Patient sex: F
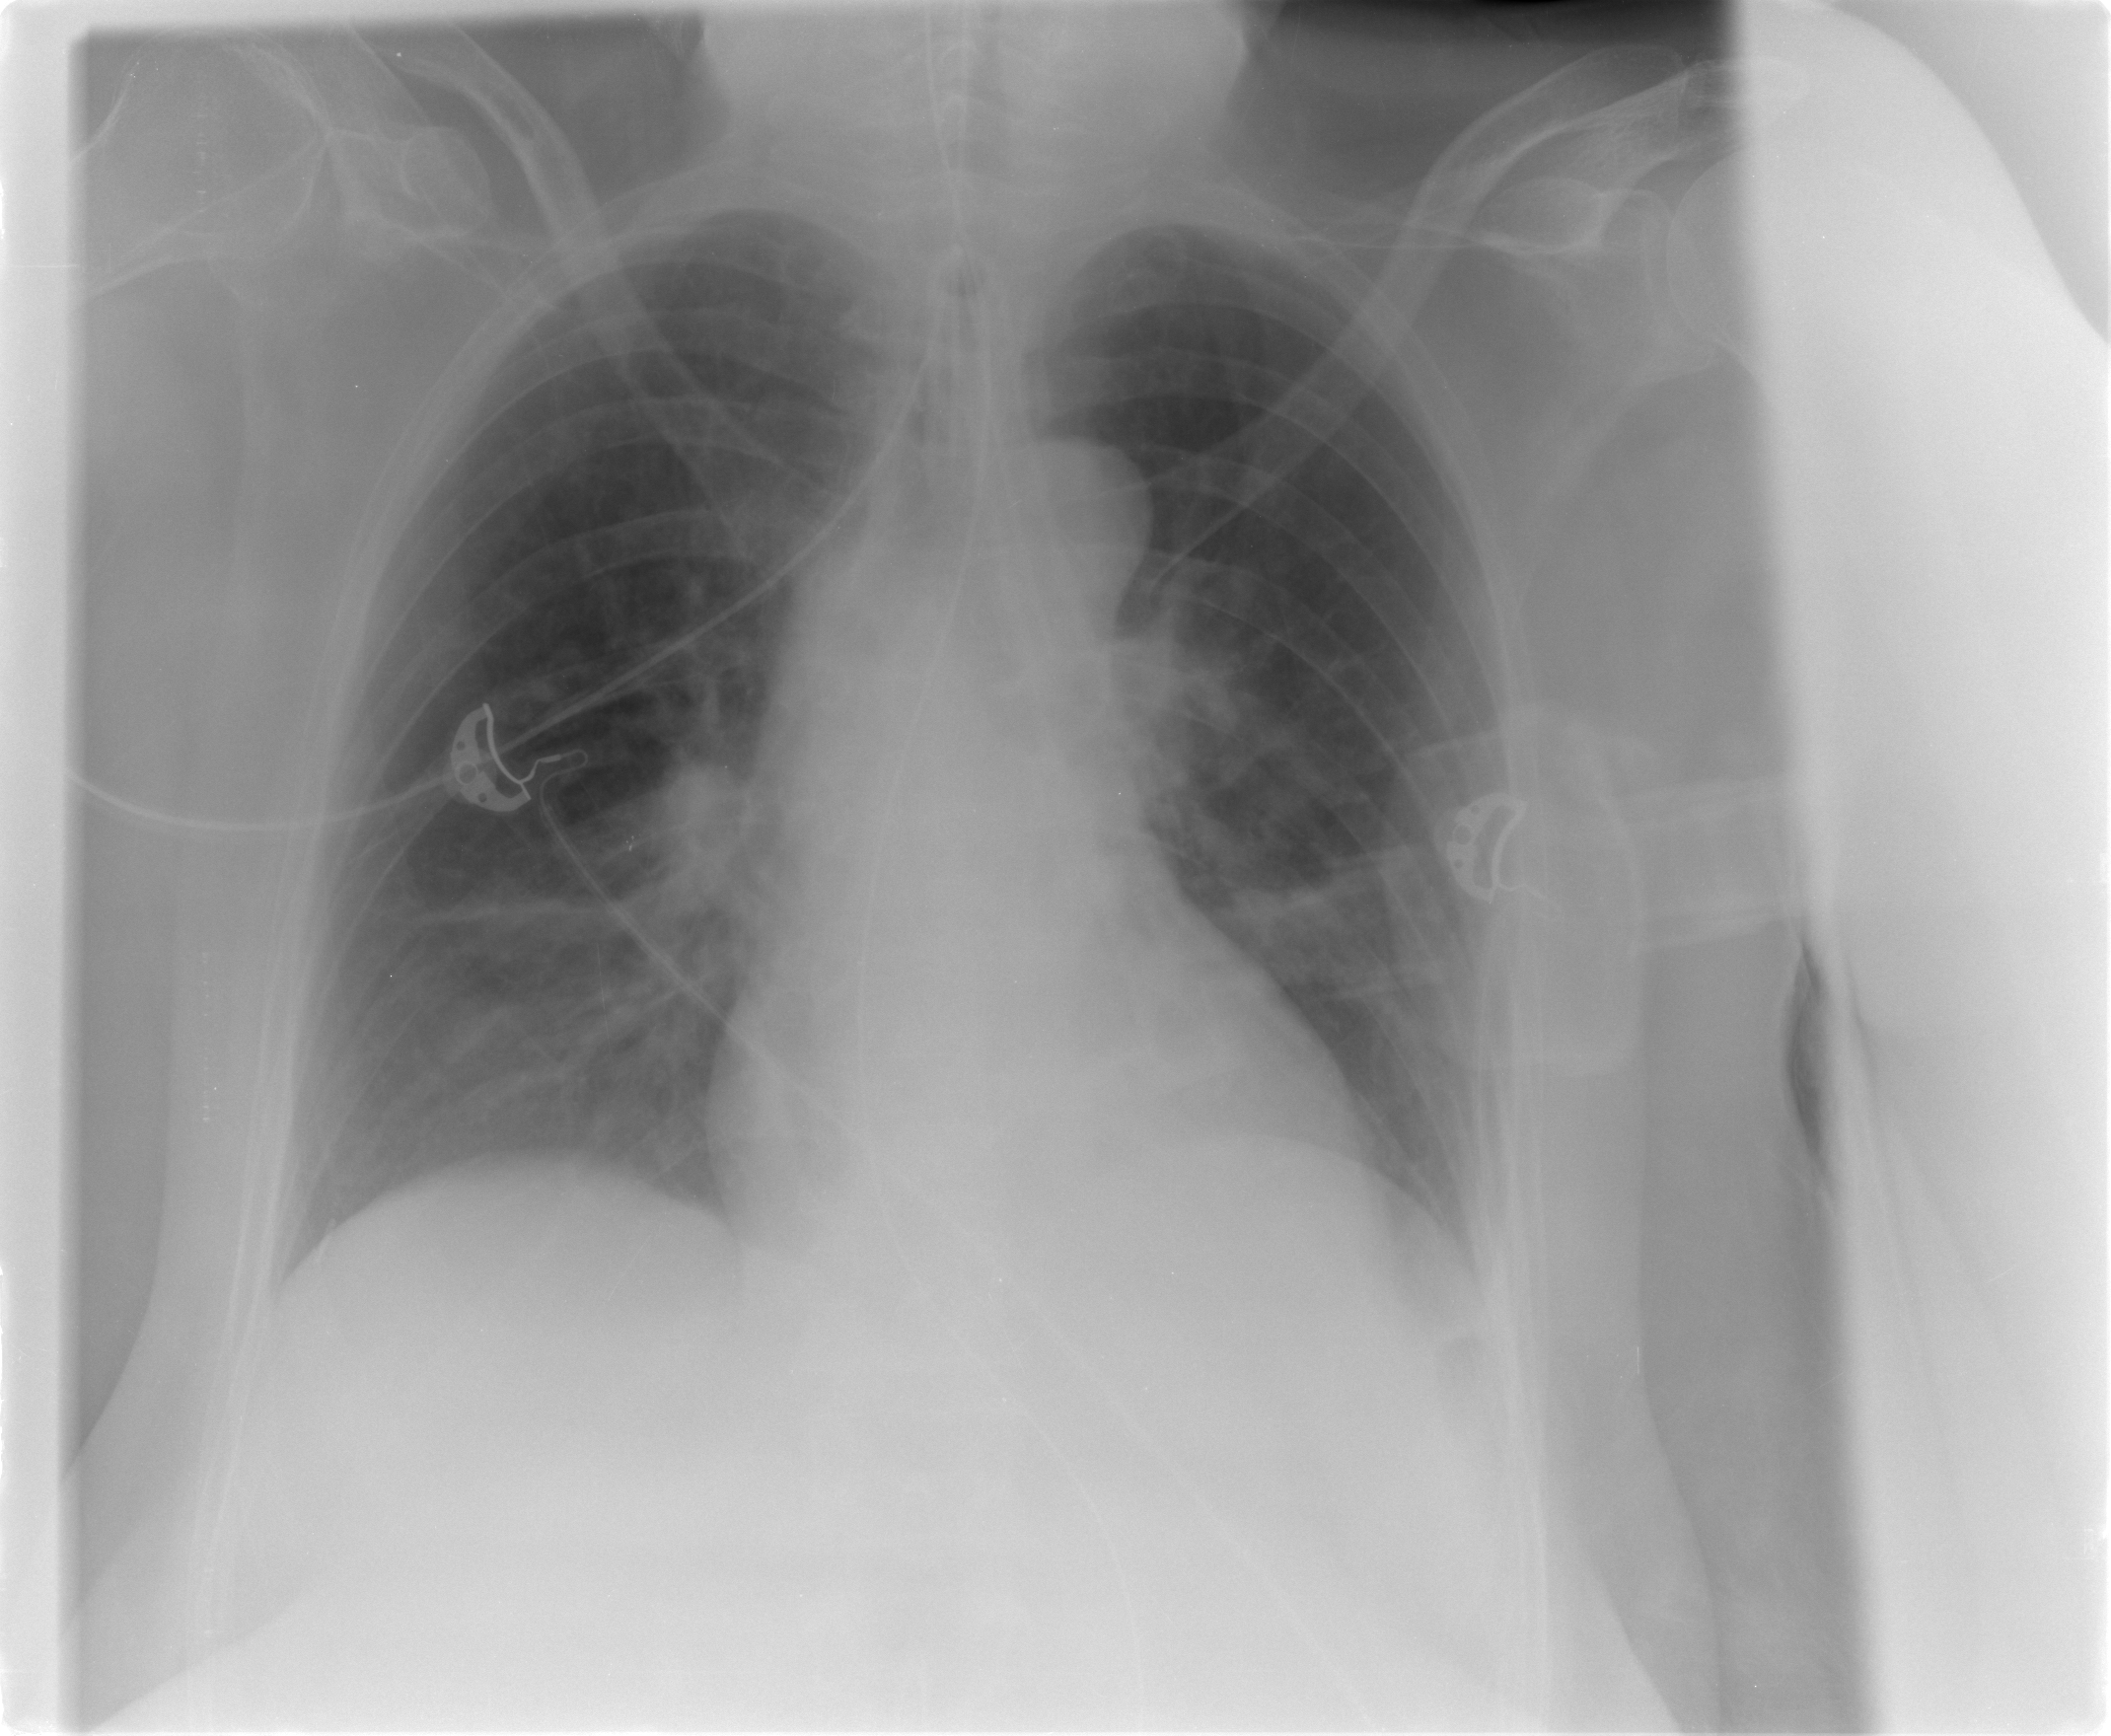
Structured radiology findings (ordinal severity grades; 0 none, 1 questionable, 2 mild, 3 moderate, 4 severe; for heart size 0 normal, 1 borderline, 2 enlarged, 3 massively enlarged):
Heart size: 0
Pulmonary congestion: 0
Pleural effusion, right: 0
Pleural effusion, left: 0
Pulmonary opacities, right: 0
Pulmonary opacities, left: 0
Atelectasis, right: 1
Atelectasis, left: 1